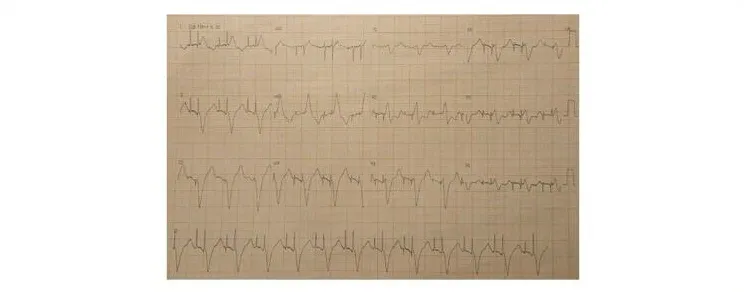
- Eletrocardiograma inicial, QRS 240 ms.
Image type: electrography (ekg)